Field crop: tomato
Growth stage: 2
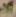
Species: solanum